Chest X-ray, PA view. Patient: 46 years old, sex F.
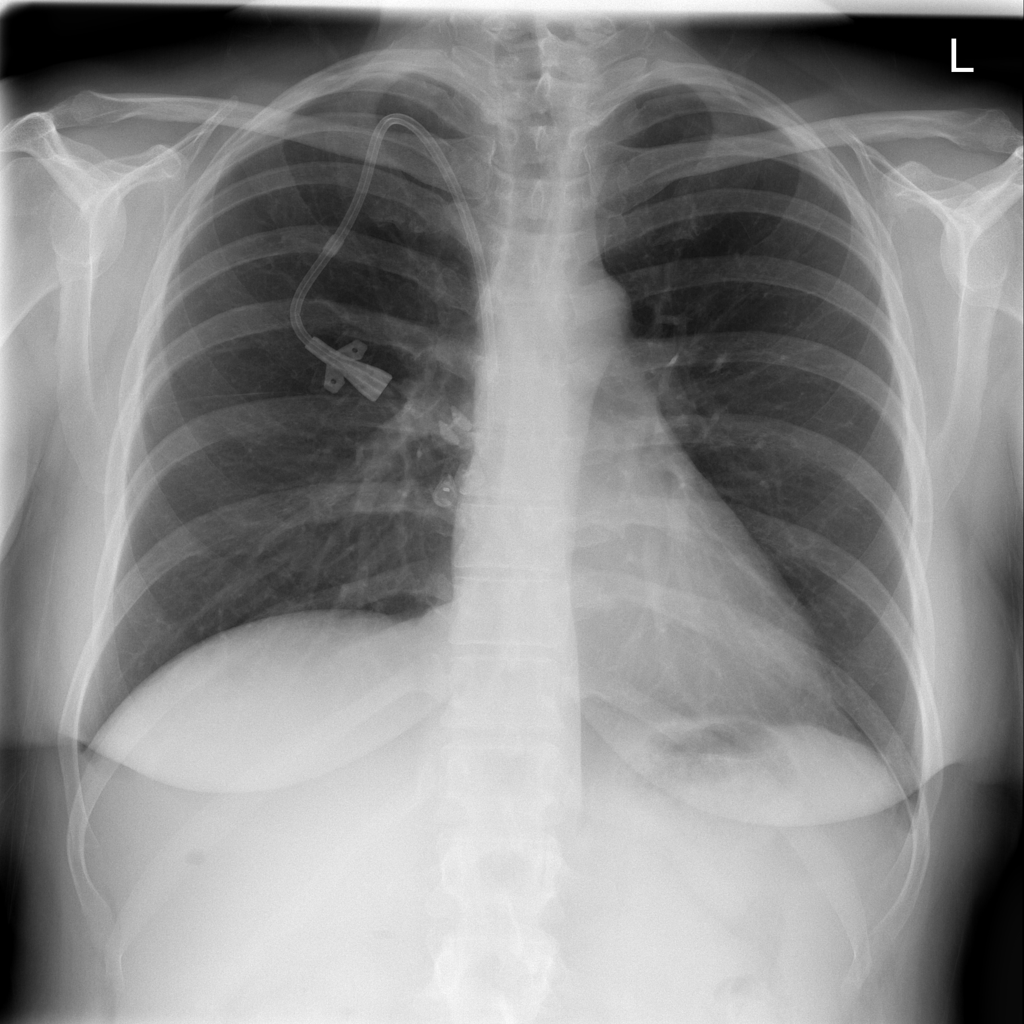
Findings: No Finding